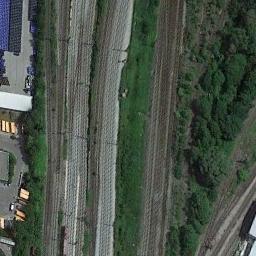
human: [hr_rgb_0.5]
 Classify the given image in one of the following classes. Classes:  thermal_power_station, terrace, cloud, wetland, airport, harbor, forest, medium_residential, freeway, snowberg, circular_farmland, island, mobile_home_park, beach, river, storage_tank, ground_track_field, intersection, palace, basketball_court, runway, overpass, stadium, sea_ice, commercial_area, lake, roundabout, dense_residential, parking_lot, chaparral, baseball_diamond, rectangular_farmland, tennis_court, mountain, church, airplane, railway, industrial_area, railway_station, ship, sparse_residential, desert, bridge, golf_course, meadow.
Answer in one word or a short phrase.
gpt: railway